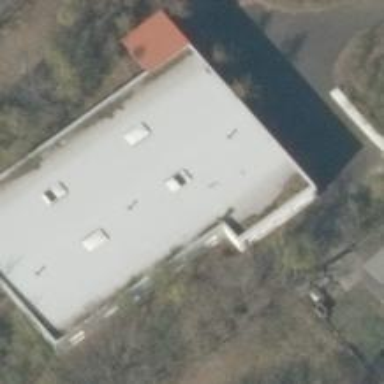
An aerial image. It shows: Flat-roofed building.